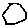
Label: hexagon